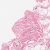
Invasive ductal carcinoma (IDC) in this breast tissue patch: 0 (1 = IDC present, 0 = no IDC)